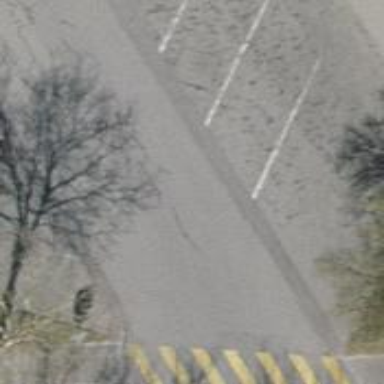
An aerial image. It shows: Bollard barrier.